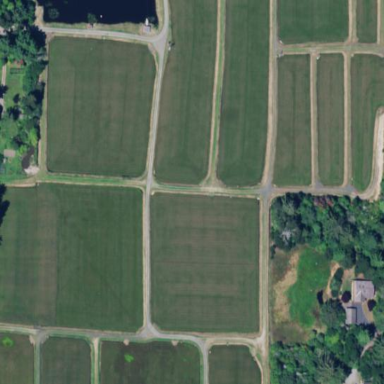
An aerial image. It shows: Farmland with cranberries as the main crop.